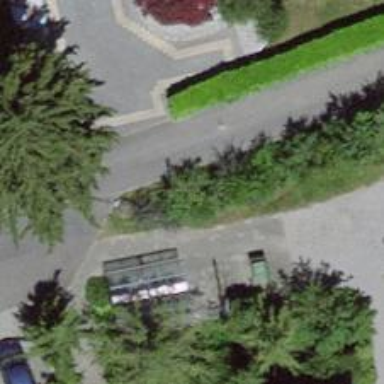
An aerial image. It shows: Bollard.